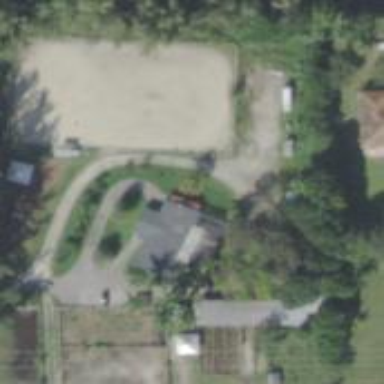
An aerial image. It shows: Driveway that serves as building passage under tunnel.